Question: instead of adding values by each line I wants to add in a single line..Is there any method?
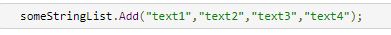
Answer: You could do it as follows:
'''
someStringsList.AddRange(new string[] { "text1", "text2", "text3", "text4" });
'''